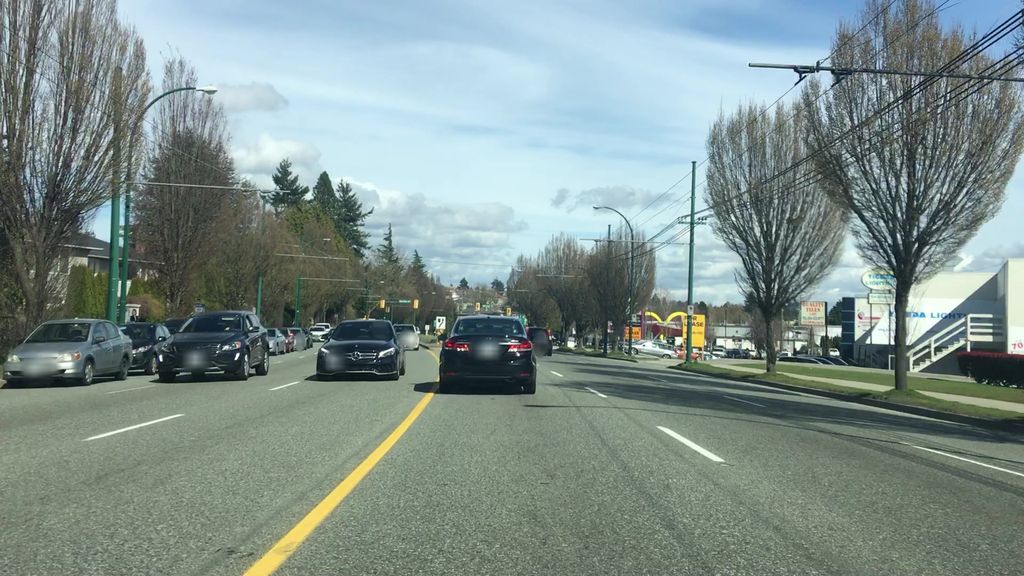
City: vancouver